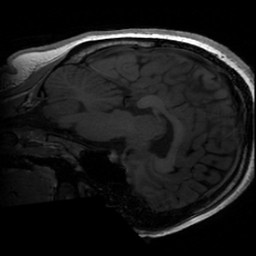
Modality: T1w
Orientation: sagittal
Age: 19
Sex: female